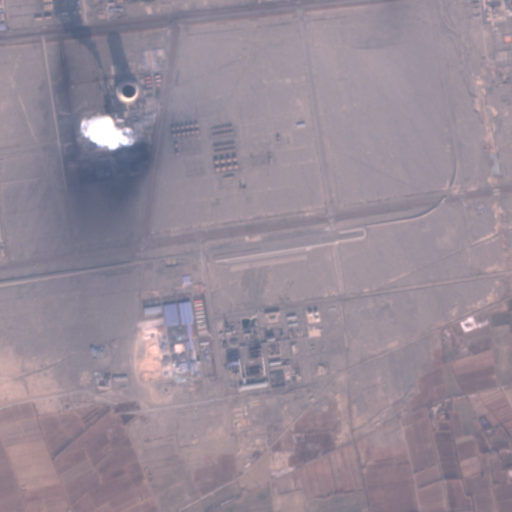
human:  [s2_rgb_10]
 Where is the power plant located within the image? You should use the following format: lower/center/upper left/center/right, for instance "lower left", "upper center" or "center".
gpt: The power plant is located in the upper left of the image.
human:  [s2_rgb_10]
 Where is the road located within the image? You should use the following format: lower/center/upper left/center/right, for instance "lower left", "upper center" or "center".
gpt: There is no road in the image.